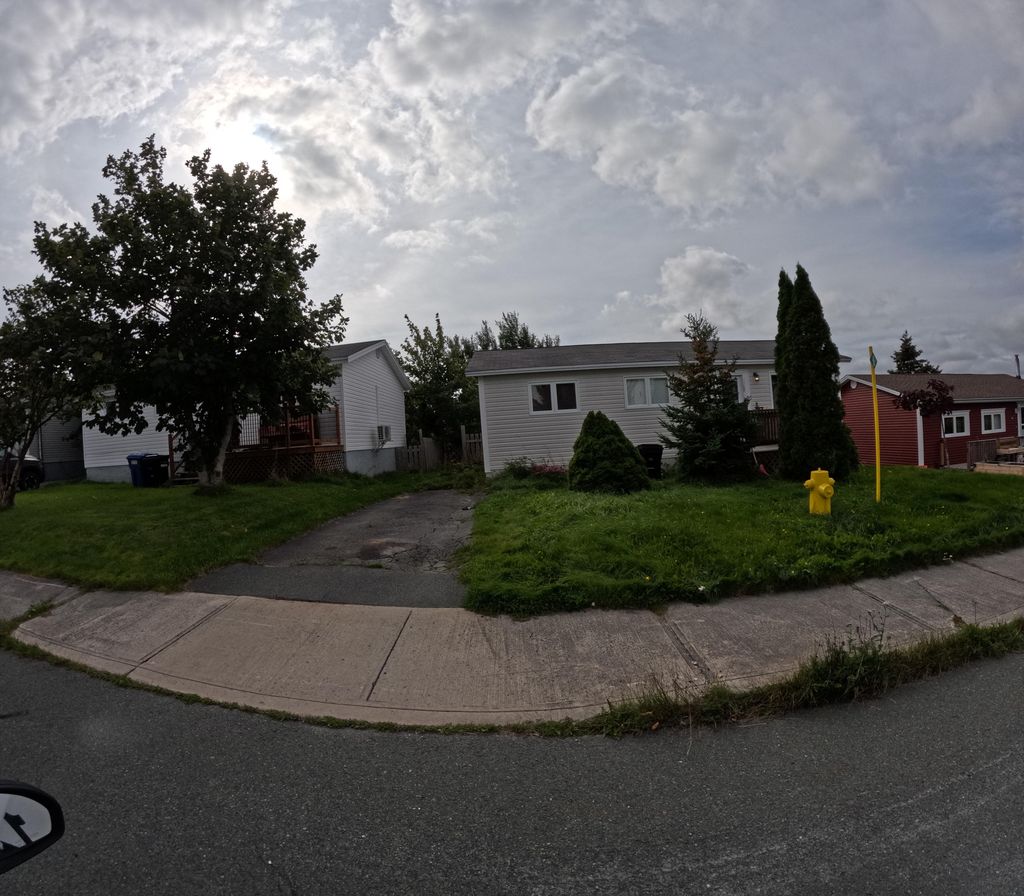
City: st_johns